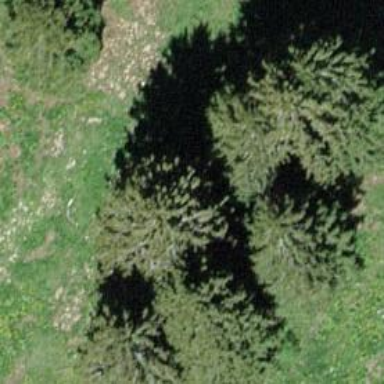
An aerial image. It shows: Needle-leaved tree in nature.